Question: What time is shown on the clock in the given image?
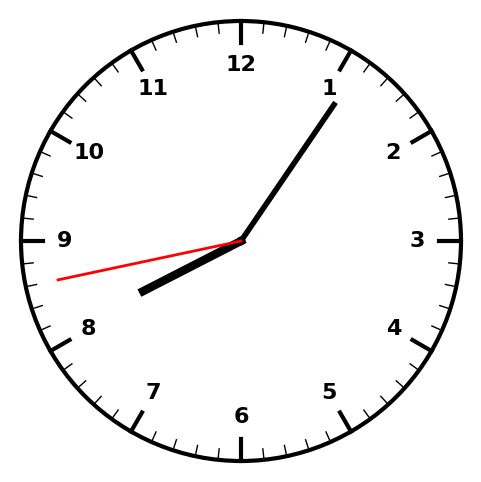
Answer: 08:05:43